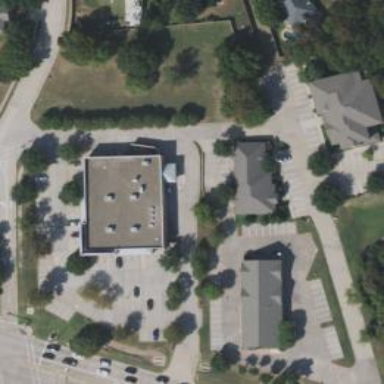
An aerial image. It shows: Pharmacy providing healthcare services.